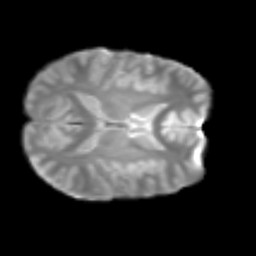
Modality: T2w
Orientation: axial
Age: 20
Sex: female
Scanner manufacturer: siemens
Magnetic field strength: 3 T
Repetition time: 2.3 s
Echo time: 0.085 s